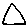
Label: triangle